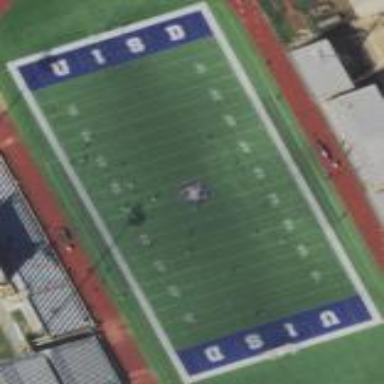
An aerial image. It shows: Pitch for American football.